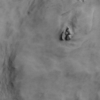
Label: not_dusty